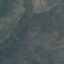
Land use / land cover: HerbaceousVegetation